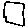
Label: square